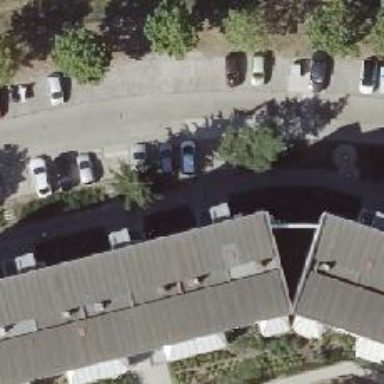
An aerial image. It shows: Sidewalk made of concrete plates.